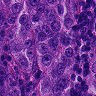
Metastatic tissue present: yes